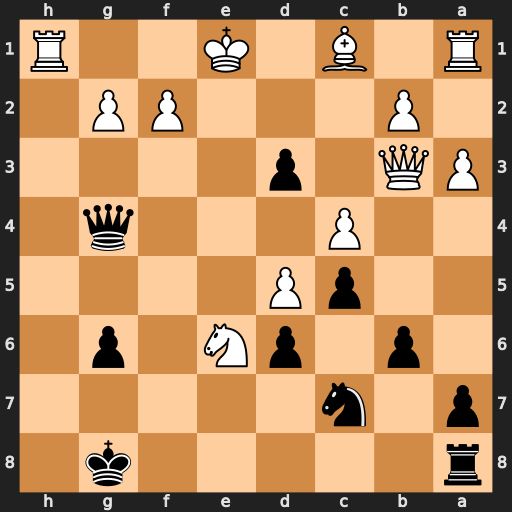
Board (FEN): r5k1/p1n5/1p1pN1p1/2pP4/2P3q1/PQ1p4/1P3PP1/R1B1K2R
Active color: b
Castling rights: KQ
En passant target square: -
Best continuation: Qe2#